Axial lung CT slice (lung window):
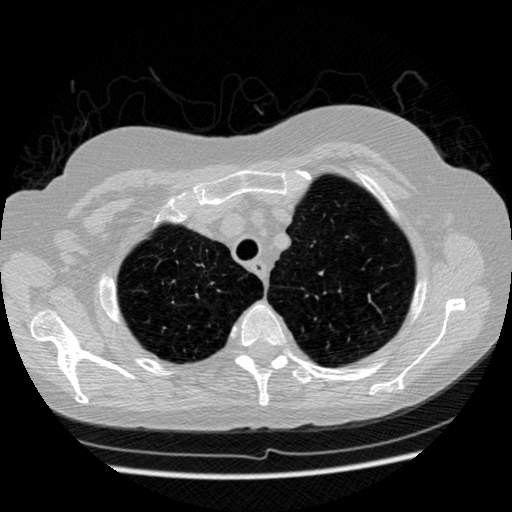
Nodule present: no